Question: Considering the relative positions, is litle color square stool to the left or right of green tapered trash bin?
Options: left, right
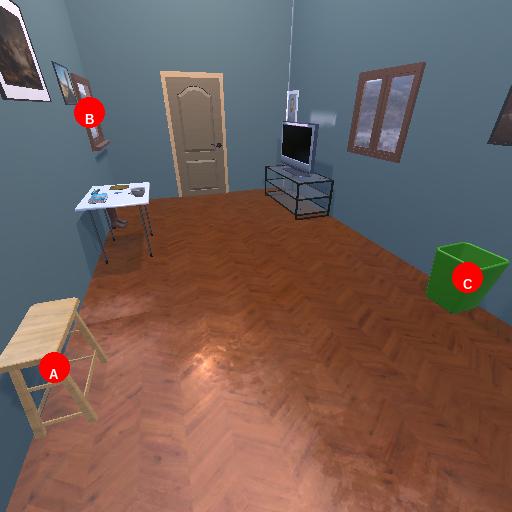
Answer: left